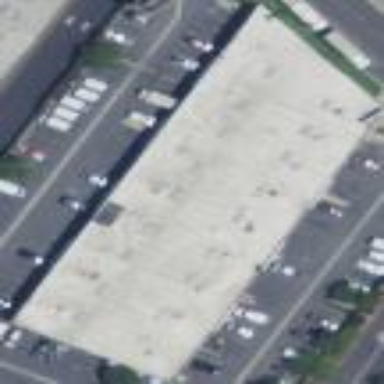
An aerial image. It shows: Warehouse building.